Question: Screenshot of what I'm trying to create:
NOTE: There's no need to look at the code below if you decide to run the project because all the classes I posted below are inside the dropbox zipped project file.
Each of the squares on the bottom selects a different color and there's an invisible square that selects the type of shape off to the right of the green one. After the user selects one of these shapes, the user will be able to draw in a certain part of the screen.
Entire project: <URL>
If you run the project, create an account, then click sign in, then click one of the rows, then click on one of the colored boxes (red and green squares) the app will crash and get the following error message:
'''
2016-03-11 17:06:43.580 finalProject2[11487:<PHONE>] <UIView: 0x7faba1677710; frame = (0 0; 414 736); autoresize = W+H; gestureRecognizers = <NSArray: 0x7faba1658d90>; layer = <CALayer: 0x7faba16563f0>>'s window is not equal to <finalProject2.RowTableViewController: 0x7faba165a3c0>'s view's window!
File slot 1
File slot 2
File slot 3
File slot 4
File slot 5
File slot 6
File slot 7
File slot 8
File slot 9
File slot 10
File slot 11
File slot 12
2016-03-11 17:06:44.746 finalProject2[11487:<PHONE>] Attempting to load the view of a view controller while it is deallocating is not allowed and may result in undefined behavior (<UIAlertController: 0x7faba16b7d60>)
'''
MainProject scene class:
'''
import UIKit
weak var FirstFileNameTextField: UILabel!
enum ShapeType: String
{
case Line = "Line"
case Ellipse = "Ellipse"
case Rectangle = "Rectangle"
case FilledEllipse = "Filled Ellipse"
case FilledRectangle = "Filled Rectangle"
case Scribble = "Scribble"
}
let shapes: [ShapeType] = [ .Line, .Ellipse, .Rectangle, .FilledEllipse, .FilledRectangle, .Scribble ]
class MainProjectScene: UIViewController
{
var row: Row?
@IBAction func PressedSaveAs(sender: UIButton) //this is the save as function that I would like to know how to change
{
//1. Create the alert controller.
var alert = UIAlertController(title: "Name/rename your file:", message: "Enter a filename to name/rename and save your file", preferredStyle: .Alert)
//2. Add the text field. You can configure it however you need.
alert.addTextFieldWithConfigurationHandler({ (textField) -> Void in
textField.text = "Your file name"
})
alert.addAction(UIAlertAction(title: "OK", style: .Default, handler:
{
(action) -> Void in
let textField = alert.textFields![0] as UITextField
print("Text field: \(textField.text)")
// rows.cell.textLabel?.text = textField.text
CurrentFileName = textField.text!
rows[IndexPath.row].FileName = textField.text!
rows[IndexPath.row].UserText = self.TextUserScrollEdit.text!
}))
// 4. Present the alert.
self.presentViewController(alert, animated: true, completion: nil)
// rows[indexPath.row].FileName = rows.cell.textLabel?.text
// rows[i] = textField.text
// if let detailViewController = segue.destinationViewController as? MainProjectScene {
// if let cell = sender as? UITableViewCell {
// if let indexPath = self.tableView.indexPathForCell(cell) {
// detailViewController.row = rows[indexPath.row]
}
override func viewWillAppear(animated: Bool)
{
if let r = row
{
row!.FileName = r.FileName
row!.QuartzImage = r.QuartzImage
row!.UserText = r.UserText
rows[IndexPath.row].UserText = self.TextUserScrollEdit.text! }
}
override func viewDidLoad()
{
super.viewDidLoad()
TextUserScrollEdit.text = rows[IndexPath.row].UserText
// FacebookButton.addTarget(self, action: "didTapFacebook", forControlEvents: .TouchUpInside)
}
@IBOutlet weak var TextUserScrollEdit: UITextView!
@IBOutlet weak var NewFileButton: UIButton!
@IBOutlet weak var TwoDQuartzButton: UIButton!
@IBOutlet weak var YouTubeButton: UIButton!
@IBOutlet weak var TwitterButton: UIButton!
@IBOutlet weak var OpenFileButton: UIButton!
@IBOutlet weak var SnapChatButton: UIButton!
@IBOutlet weak var FacebookButton: UIButton!
@IBAction func PressedTwoDQuartzButton(sender: UIButton) {
}
@IBAction func PressedSnapchatButton(sender: UIButton){
UIApplication.sharedApplication().openURL(NSURL(string: "https://www.snapchat.com/")!)
}
@IBAction func PressedYouTubeButton(sender: UIButton) {
UIApplication.sharedApplication().openURL(NSURL(string: "https://www.youtube.com/")!)
}
@IBOutlet weak var InstagramButton: UIButton!
@IBAction func PressedFacebookButton(sender: UIButton) {
UIApplication.sharedApplication().openURL(NSURL(string: "http://www.facebook.com")!)
}
@IBAction func PressedInstagramButton(sender: UIButton) {
UIApplication.sharedApplication().openURL(NSURL(string: "https://www.instagram.com/")!)
}
@IBAction func PressedTwitterButton(sender: UIButton) {
UIApplication.sharedApplication().openURL(NSURL(string: "https://twitter.com/")!)
}
@IBOutlet weak var SaveAsButton: UIButton!
// @IBOutlet weak var shapeButton: ShapeButton!
@IBOutlet weak var canvas: CanvasView!
@IBOutlet var colorButtons: [UIButton]!
@IBOutlet weak var shapeButton: ShapeButton!
@IBAction func selectColor(sender: UIButton) {
UIView.animateWithDuration(0.5, delay: 0.0,
usingSpringWithDamping: CGFloat(0.25),
initialSpringVelocity: CGFloat(0.25),
options: UIViewAnimationOptions.CurveEaseInOut, animations: {
for button in self.colorButtons {
button.frame.origin.y = self.view.bounds.height - 58
}
sender.frame.origin.y -= 20
}, completion: nil)
canvas.color = sender.backgroundColor!
shapeButton.color = sender.backgroundColor!
}
@IBAction func selectShape(sender: ShapeButton) {
let title = "Select Shape"
let alertController = UIAlertController(title: title, message: nil, preferredStyle: .ActionSheet)
for shape in shapes {
let action = UIAlertAction(title: shape.rawValue, style: .Default) { action in
sender.shape = shape
self.canvas.shape = shape
}
alertController.addAction(action)
}
presentViewController(alertController, animated: true, completion: nil)
}
}
'''
ShapeButton class:
'''
import UIKit
class ShapeButton: UIButton {
let shapes: [ShapeType] = [ .Line, .Ellipse, .Rectangle, .FilledEllipse, .FilledRectangle, .Scribble ]
var shape: ShapeType = .Line {
didSet {
setNeedsDisplay()
}
}
var color: UIColor = UIColor.blueColor() {
didSet {
setNeedsDisplay()
}
}
// Only override drawRect: if you perform custom drawing.
// An empty implementation adversely affects performance during animation.
override func drawRect(rect: CGRect) {
// Drawing code
let context = UIGraphicsGetCurrentContext()
CGContextSetStrokeColorWithColor(context, color.CGColor)
CGContextSetFillColorWithColor(context, color.CGColor)
CGContextSetLineWidth(context, 2)
let x1: CGFloat = 5
let y1: CGFloat = 5
let x2: CGFloat = frame.width - 5
let y2: CGFloat = frame.height - 5
let rect = CGRect(x: x1, y: y1 + 5, width: frame.width - 10, height: frame.height - 20)
switch shape {
case .Line:
CGContextMoveToPoint(context, x1, y1)
CGContextAddLineToPoint(context, x2, y2)
CGContextStrokePath(context)
case .Ellipse:
CGContextStrokeEllipseInRect(context, rect)
case .Rectangle:
CGContextStrokeRect(context, rect)
case .FilledEllipse:
CGContextFillEllipseInRect(context, rect)
case .FilledRectangle:
CGContextFillRect(context, rect)
case .Scribble:
CGContextMoveToPoint(context, x1, y1)
CGContextAddCurveToPoint(context,
x1 + 80, y1 - 10, // the 1st control point
x2 - 80, y2 + 10, // the 2nd control point
x2, y2) // the end point
CGContextStrokePath(context)
}
}
}
'''
Canvas view class:
'''
import UIKit
/*
This program is for Xcode 6.3 and Swift 1.2
*/
class CanvasView: UIView {
var shape: ShapeType = .Line
var color: UIColor = UIColor.blueColor()
var first :CGPoint = CGPointZero
var last :CGPoint = CGPointZero
var points: [CGPoint] = []
// Only override drawRect: if you perform custom drawing.
// An empty implementation adversely affects performance during animation.
override func drawRect(rect: CGRect) {
// Drawing code
let context = UIGraphicsGetCurrentContext()
CGContextSetStrokeColorWithColor(context, color.CGColor)
CGContextSetFillColorWithColor(context, color.CGColor)
let rect = CGRect(x: first.x, y: first.y, width: last.x - first.x, height: last.y - first.y)
switch shape {
case .Line:
CGContextMoveToPoint(context, first.x, first.y)
CGContextAddLineToPoint(context, last.x, last.y)
CGContextStrokePath(context)
case .Ellipse:
CGContextStrokeEllipseInRect(context, rect)
case .Rectangle:
CGContextStrokeRect(context, rect)
case .FilledEllipse:
CGContextFillEllipseInRect(context, rect)
case .FilledRectangle:
CGContextFillRect(context, rect)
case .Scribble:
CGContextMoveToPoint(context, first.x, first.y)
for p in points {
CGContextAddLineToPoint(context, p.x, p.y)
}
CGContextStrokePath(context)
}
}
override func touchesBegan(touches: Set<UITouch>, withEvent event: UIEvent?) {
if let touch = touches.first {
first = touch.locationInView(self)
last = first
points.removeAll(keepCapacity: true)
if shape == .Scribble {
points.append(first)
}
setNeedsDisplay()
}
}
override func touchesMoved(touches: Set<UITouch>, withEvent event: UIEvent?) {
if let touch = touches.first {
last = touch.locationInView(self)
if shape == .Scribble {
points.append(last)
}
setNeedsDisplay()
}
}
override func touchesEnded(touches: Set<UITouch>, withEvent event: UIEvent?) {
if let touch = touches.first {
last = touch.locationInView(self)
if shape == .Scribble {
points.append(last)
}
setNeedsDisplay()
}
}
override func touchesCancelled(touches: Set<UITouch>?, withEvent event: UIEvent?) {
}
}
'''
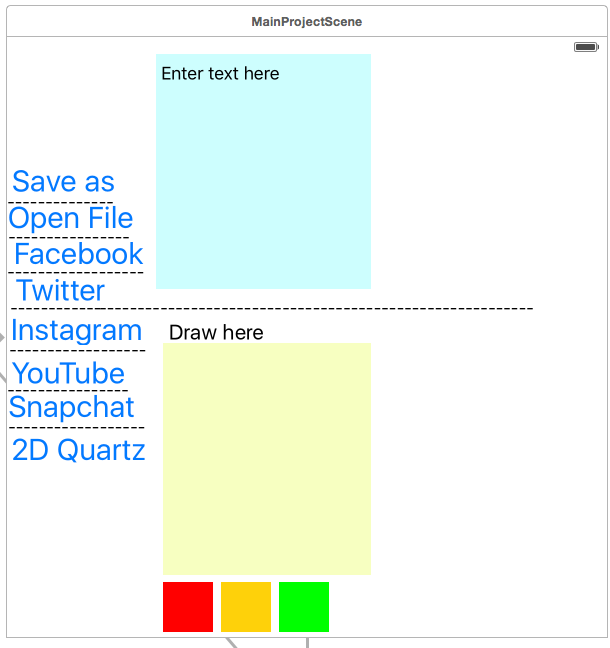
Answer: In your storyboard, go to 'MainProjectScene' and right click on 'CanvasView'.
'CanvasView'
Remove both the referencing outlets. Now select the 'CanvasView' again and go to the identity inspector and make sure the class of the view is 'CanvasView'
<URL>
Keep your main storyboard and 'MainProjectScene' and link your 'CanvasView' to the view in your storyboard like this
<URL>
That fixed the issue.
I'll just shed you some insight on the problem you just faced. You might have created a view outlet first in the code and linked it and then deleted it. Then again you must have created it and linked it. After doing this you'll have 2 referencing outlets on your view. You need to remove the one you just deleted or the code will crash.